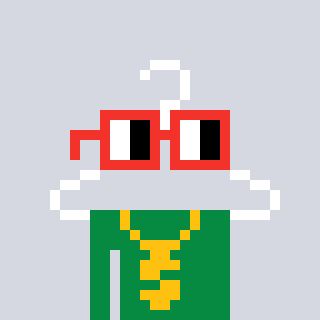
a pixel art character with square red glasses, a hanger-shaped head and a green-colored body on a cool background